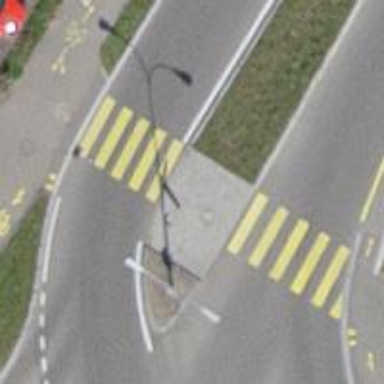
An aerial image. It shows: Crossing on asphalt cycleway.